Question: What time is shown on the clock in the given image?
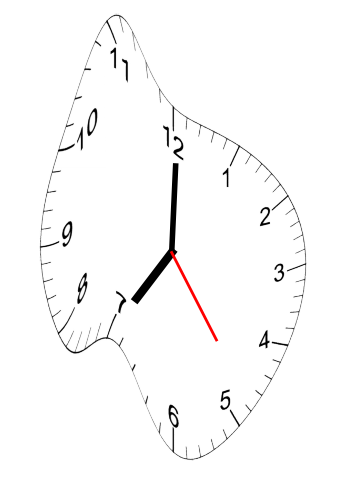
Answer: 07:00:24